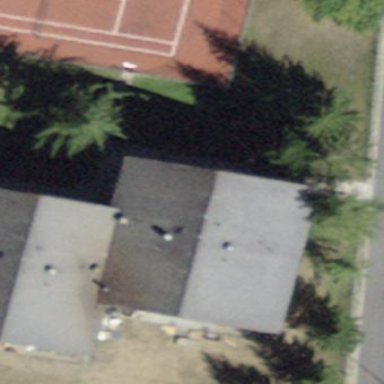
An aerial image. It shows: Part of building.